Question: Currently, I am working on the attendance form. In this interface, it consists rows of student(get from student table). The list of students are viewed in the table. the first column is NO, second column in Birth No, third STudent Name, forth Attendance. in column attendance, there are three radio button which is PT, AT, and MC which their value is present, absent, and mc respectively. The outside of the table, there is a submit button. Teacher needs to click which attendance of the student, either pt, at or mc. Teacher needs to click for all students. When submit button clicked by teacher, attendance of the students will be inserted into the database. When I execute code below, there nothing value is inserted in the database. Can some please help me to figure it out where i went wrong? I worked on this code for past 2 weeks yet still not getting an expected result. Thank you.
'''
$getdata = mysql_query("select * from student where
class = '$class' order by name ") or die(mysql_query);
if (isset($_POST['submit'])){
$id = 1;
while($row = mysql_fetch_assoc($getdata)){
if(isset($_POST['a'.$id])) {
$status = $_POST['a'.$id];
if(!empty($status)){
if(($status == "present" || $status == "mc")){
$attend = 1;
}
else if($status == "absent"){
$attend = 0;
}
$query = "INSERT INTO attendance(birth_no, date, status, attend)
VALUES ('$birth_no','$date','$status','$attend')";
if($query_run = mysql_query($query)){
echo 'Insert attendance done';
}
else{
echo'Attendance not inserted.';
}
}
else{
echo 'Please enter all fields';
}
}
$id ++;
}
}
else {
?>
<form action="addattend.php" method = "POST">
<table>
<?php
$id = 1;
while($row = mysql_fetch_assoc($getdata)){
$birth_no= $row['birth_no'];
$name = $row['name'];
?>
<tr>
<td><center><?php echo $id ?></center></td>
<td><center><?php echo $date ?></center></td>
<td><center><?php echo $birth_no ?></center></td>
<td><center><?php echo $name ?></center></td>
<td>
<input type="radio" name="a<?php echo $id; ?>" value="present">PT
<input type="radio" name="a<?php echo $id; ?>" value="absent">AT
<input type="radio" name="a<?php echo $id; ?>" value="mc">MC
</td>
</tr>
<?php
$id ++;
} // end while
?>
</table>
<center><input type="submit" name="submit" value="Submit"></center>
</form> <!-- end the form here -->
<?php
} // end else
?>
'''
this is what i meant about the interface(picture below)

for every row, there are 3 radio buttons. The list of student was retrieved from the database. Teachers need to select the attendance for all students. with a single submit button, All the attendance will be inserted in the database with birth_no, date(selected earlier by teacher) and also $attend which is assigned after attendance selected.
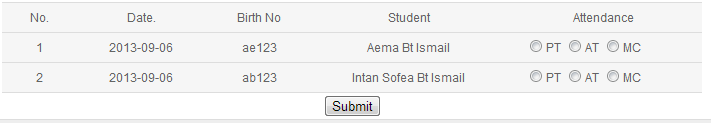
Answer: > I don't get it when you said use primary key instead of $id
Let me explain: When you use the 'while' loop with '$id' you increment the '$id' for each 'while' loop. What if your table is missing the primary key '1' or any one for that matter? Answer: The first row may not be correlating to the primary key of '1'. Let me further explain with some data:
An example table:
'''
student_id | name
-----------+--------
1 | John
3 | Jane
4 | Bob
'''
now lets loop through with a while using sudo code
'''
$id = 1;
while(row exists){
print row['name']." has primary key of $id";
$id++;
}
'''
This would print something similar to:
'''
John has primary key of 1
Jane has primary key of 2
Bob has primary key of 3
'''
Which would be incorrect.
Here is how I would go about doing something like this, this code may need slight adaptation for your specific use:
'''
<?php
$getdata = mysql_query("select * from student where
class = '$class' order by name ") or die(mysql_query);
if (isset($_POST['submit'])){
while($row = mysql_fetch_assoc($getdata)){
//set the id equal to the primary key
$id = $row["birth_no"];
$date = date("Y-m-d");
if(isset($_POST['a'.$id])) {
$status = $_POST['a'.$id];
if(!empty($status)){
if(($status == "present" || $status == "mc")){
$attend = 1;
}
else {
$attend = 0;
}
$query = "INSERT INTO attendance(birth_no, date, status, attend)
VALUES ('$id','$date','$status','$attend')";
if($query_run = mysql_query($query)){
echo 'Insert attendance done';
}
else{
echo'Attendance not inserted.';
}
}
else{
echo 'Please enter all fields';
}
}
}
}
else {
?>
<form action="addattend.php" method = "POST">
<table>
<?php
while($row = mysql_fetch_assoc($getdata)){
$birth_no = $row['birth_no'];
$name = $row['name'];
?>
<tr>
<td><center><?php echo date("F j, Y") ?></center></td>
<td><center><?php echo $birth_no ?></center></td>
<td><center><?php echo $name ?></center></td>
<td>
<input type="radio" name="a<?php echo $birth_no; ?>" value="present">PT
<input type="radio" name="a<?php echo $birth_no; ?>" value="absent">AT
<input type="radio" name="a<?php echo $birth_no; ?>" value="mc">MC
</td>
</tr>
<?php
} // end while
?>
</table>
<center><input type="submit" name="submit" value="Submit"></center>
</form> <!-- end the form here -->
<?php
} // end else
?>
'''